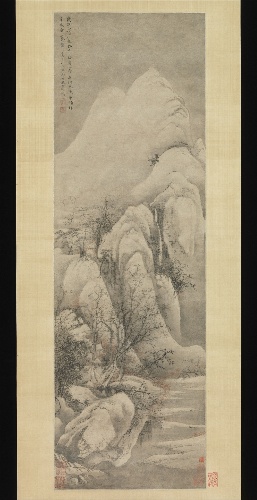
Title: 清   王翬   倣李成雪霽圖   軸|Snow Clearing: Landscape after Li Cheng
Artist: Wang Hui|Wang Hui
Artist bio: Chinese, 1632–1717|Chinese, 1632–1717
Date: dated 1669
Object type: Hanging scroll
Classification: Paintings
Medium: Hanging scroll; ink and color on paper
Culture: China
Period: Qing dynasty (1644–1911)
Dimensions: Image: 44 3/8 x 14 1/8 in. (112.7 x 35.9 cm)
Overall with mounting: 89 1/4 x 20 7/8 in. (226.7 x 53 cm)
Overall with knobs: 89 1/4 x 24 1/8 in. (226.7 x 61.3 cm)
Department: Asian Art
Credit line: Ex coll.: C. C. Wang Family, Gift of Mr. and Mrs. Earl Morse, in honor of Professor Wen Fong, 1978
Accession year: 1978
Repository: Metropolitan Museum of Art, New York, NY
Tags: Landscapes|Snow|Mountains